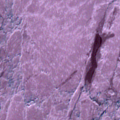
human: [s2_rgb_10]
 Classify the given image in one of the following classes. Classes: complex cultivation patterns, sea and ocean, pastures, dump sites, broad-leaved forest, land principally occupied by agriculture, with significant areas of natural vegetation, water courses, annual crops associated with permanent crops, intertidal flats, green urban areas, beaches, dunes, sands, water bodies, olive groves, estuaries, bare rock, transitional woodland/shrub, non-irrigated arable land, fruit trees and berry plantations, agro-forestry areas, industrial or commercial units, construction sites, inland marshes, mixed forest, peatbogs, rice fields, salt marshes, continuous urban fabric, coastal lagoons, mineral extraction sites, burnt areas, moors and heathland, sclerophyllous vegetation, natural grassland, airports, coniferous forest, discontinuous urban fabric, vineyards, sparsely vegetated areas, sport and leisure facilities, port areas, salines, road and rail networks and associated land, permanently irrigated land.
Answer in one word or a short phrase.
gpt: sea and ocean